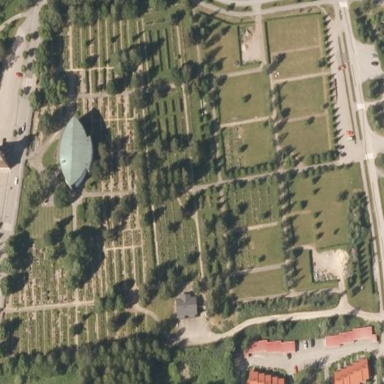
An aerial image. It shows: Grave yard.